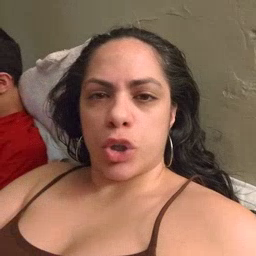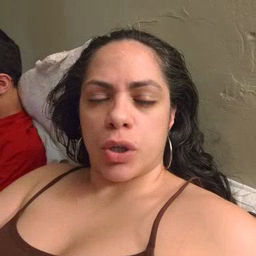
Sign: after